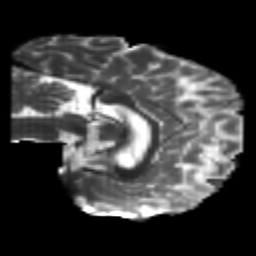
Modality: T2w
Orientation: sagittal
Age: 23
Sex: female
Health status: healthy
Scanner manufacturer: philips
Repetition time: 7.477 s
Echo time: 0.08753 s